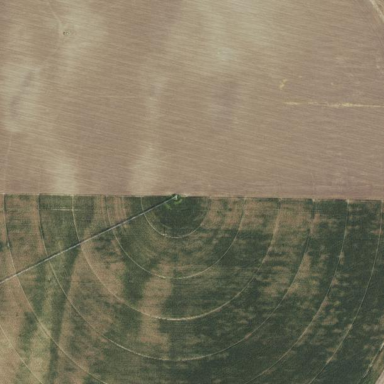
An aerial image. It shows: Farmland with pivot irrigation system.